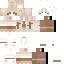
A female human skin with pale skin, wearing brown long hair dressed in a blue tshirt and black shorts, featuring a closed mouth.